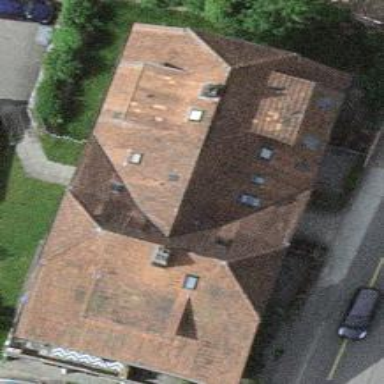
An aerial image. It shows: Residential building.